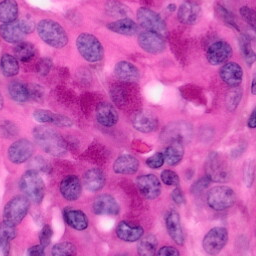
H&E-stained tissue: Pancreatic